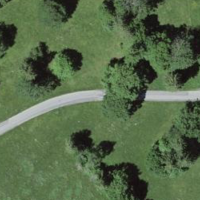
EUNIS habitat code: 23
Species observed at this site:
Clinopodium vulgare